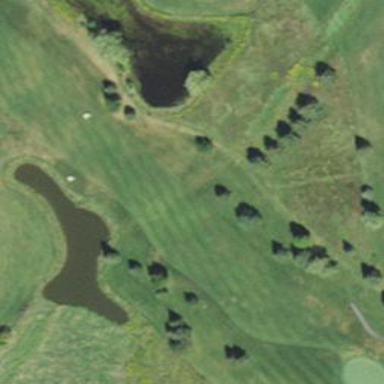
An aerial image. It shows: Scenic golf fairway.